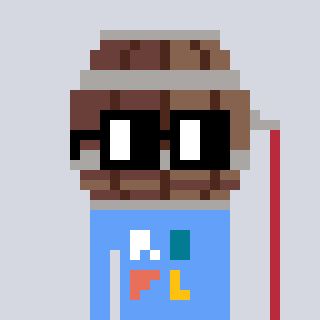
a pixel art character with square black glasses, a wine barrel-shaped head and a blue-colored body on a cool background